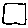
Label: square